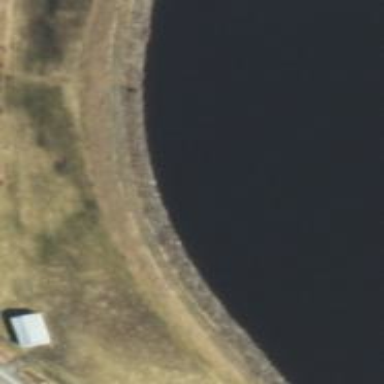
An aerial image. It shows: Dam along waterway.